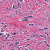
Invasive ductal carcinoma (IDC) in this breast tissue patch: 0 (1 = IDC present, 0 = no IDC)